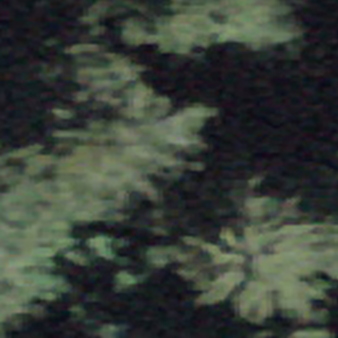
Label: other